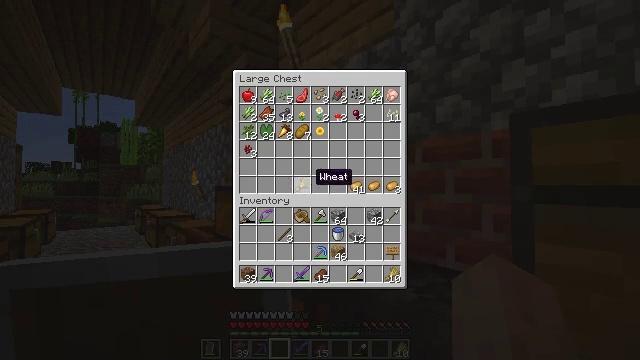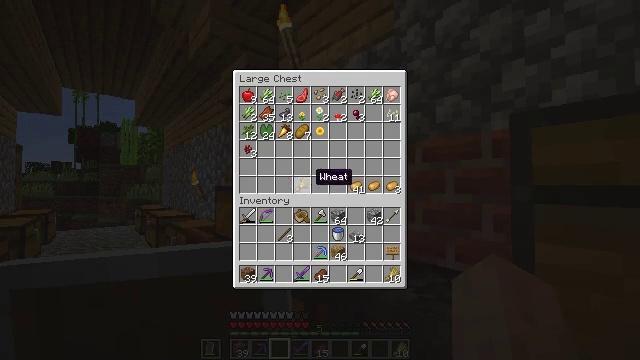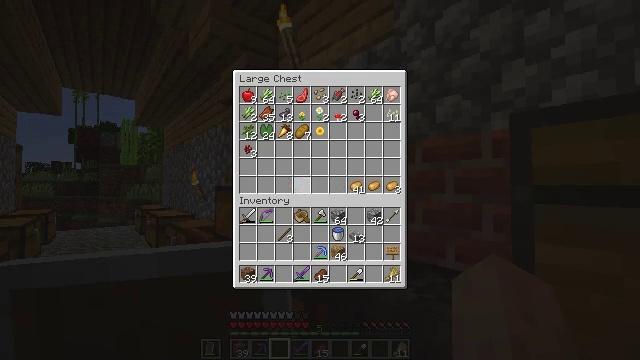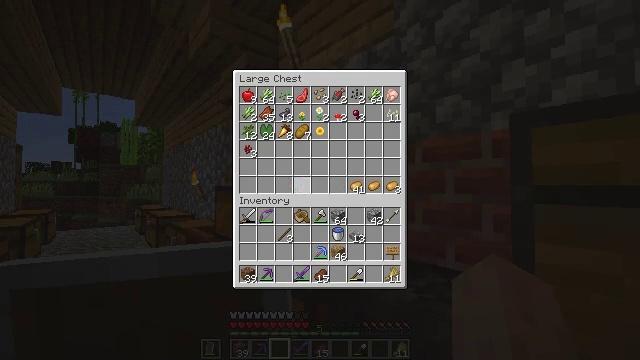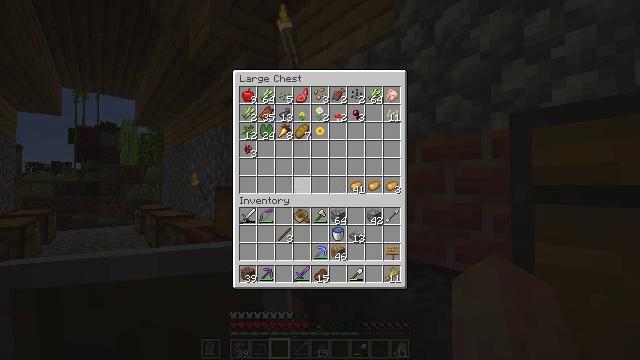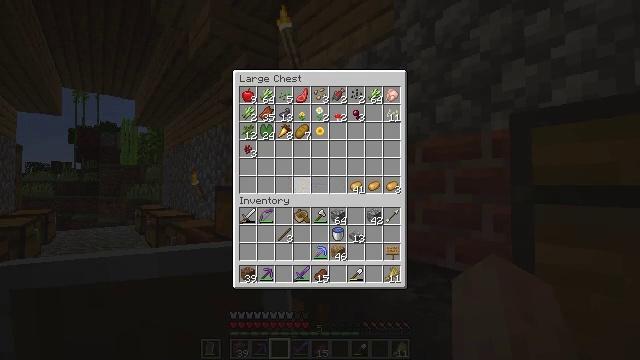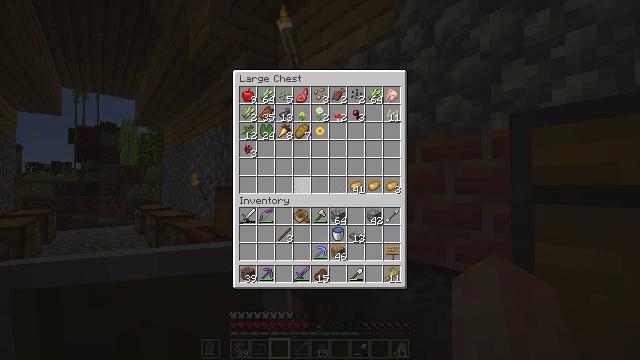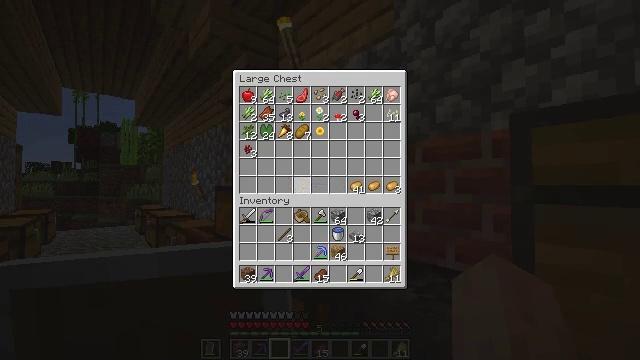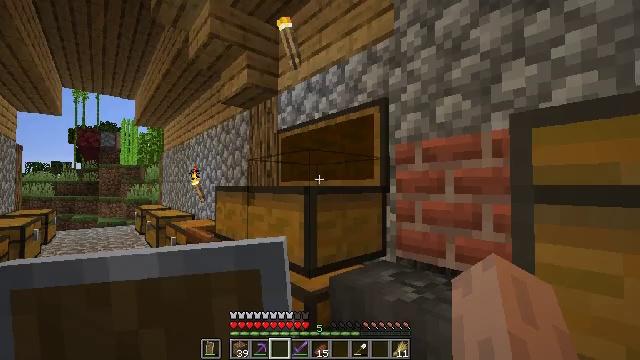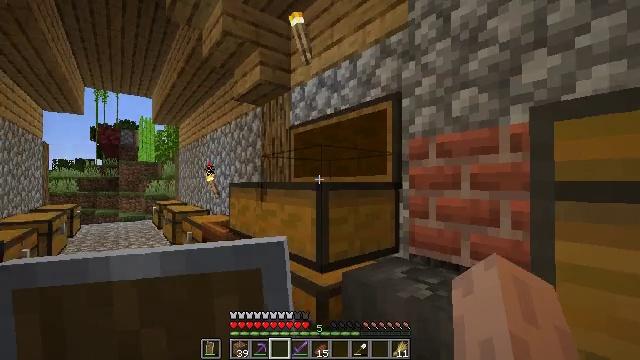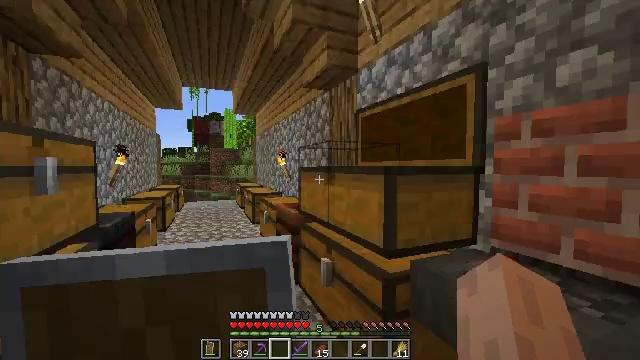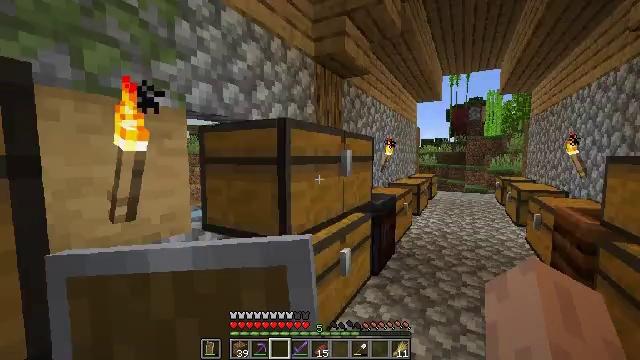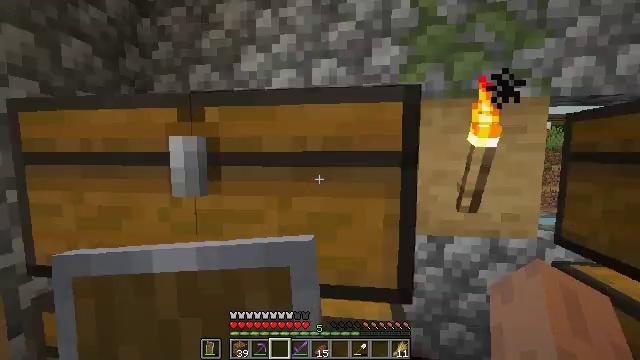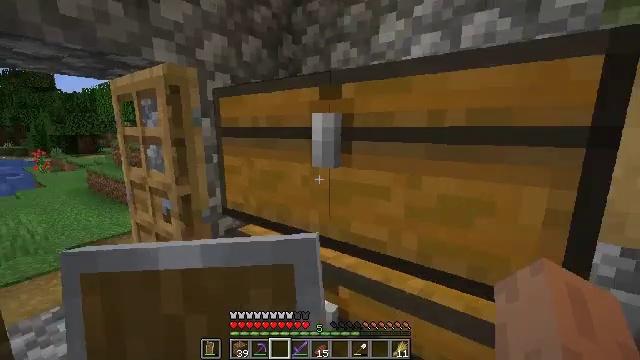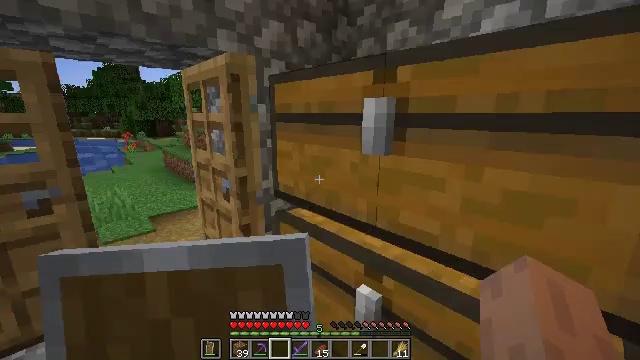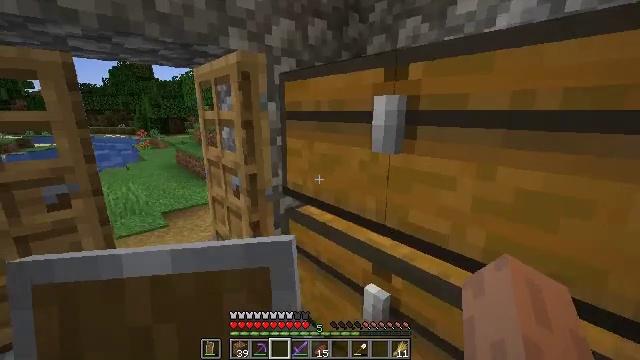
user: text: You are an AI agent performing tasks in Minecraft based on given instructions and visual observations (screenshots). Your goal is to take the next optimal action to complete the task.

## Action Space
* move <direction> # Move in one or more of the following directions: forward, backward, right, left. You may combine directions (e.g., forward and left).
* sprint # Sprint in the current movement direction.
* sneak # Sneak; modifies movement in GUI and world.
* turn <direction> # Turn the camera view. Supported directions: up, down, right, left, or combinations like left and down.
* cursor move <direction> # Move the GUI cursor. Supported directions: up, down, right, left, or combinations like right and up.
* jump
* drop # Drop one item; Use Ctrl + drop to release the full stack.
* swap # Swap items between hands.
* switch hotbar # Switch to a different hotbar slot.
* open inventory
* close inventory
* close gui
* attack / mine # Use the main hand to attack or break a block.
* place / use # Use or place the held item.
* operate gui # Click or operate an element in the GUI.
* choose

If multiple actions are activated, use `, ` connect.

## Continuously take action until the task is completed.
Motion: motion action
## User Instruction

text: Retrieve the observer from a structure.
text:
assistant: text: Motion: sneak
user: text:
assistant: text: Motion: sneak, use / place
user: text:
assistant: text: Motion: sneak, use / place
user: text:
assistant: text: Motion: sneak, use / place
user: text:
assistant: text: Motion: sneak
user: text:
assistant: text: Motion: sneak
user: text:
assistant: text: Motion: sneak
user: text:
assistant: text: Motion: sneak, close inventory
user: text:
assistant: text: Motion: turn left, close inventory
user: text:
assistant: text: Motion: turn left and down
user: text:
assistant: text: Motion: turn left and down
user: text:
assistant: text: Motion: turn left
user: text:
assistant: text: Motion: turn left and down
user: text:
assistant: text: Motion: turn left and down
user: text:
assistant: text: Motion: turn left
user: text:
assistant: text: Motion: move forward
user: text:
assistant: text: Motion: move forward, turn left
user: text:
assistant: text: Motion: turn left and down
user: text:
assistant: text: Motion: move forward, turn left and down
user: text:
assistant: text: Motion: move forward, turn left
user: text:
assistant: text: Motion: move forward, turn left
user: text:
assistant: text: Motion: move forward, turn left
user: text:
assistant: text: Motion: move forward, turn left
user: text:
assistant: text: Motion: move forward and move left, turn left
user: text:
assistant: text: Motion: move forward and move left
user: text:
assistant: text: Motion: move forward
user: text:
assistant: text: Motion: move forward, turn right
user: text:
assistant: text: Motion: move forward, turn right
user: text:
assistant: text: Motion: move forward and move right, turn right
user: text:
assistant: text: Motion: move forward and move right